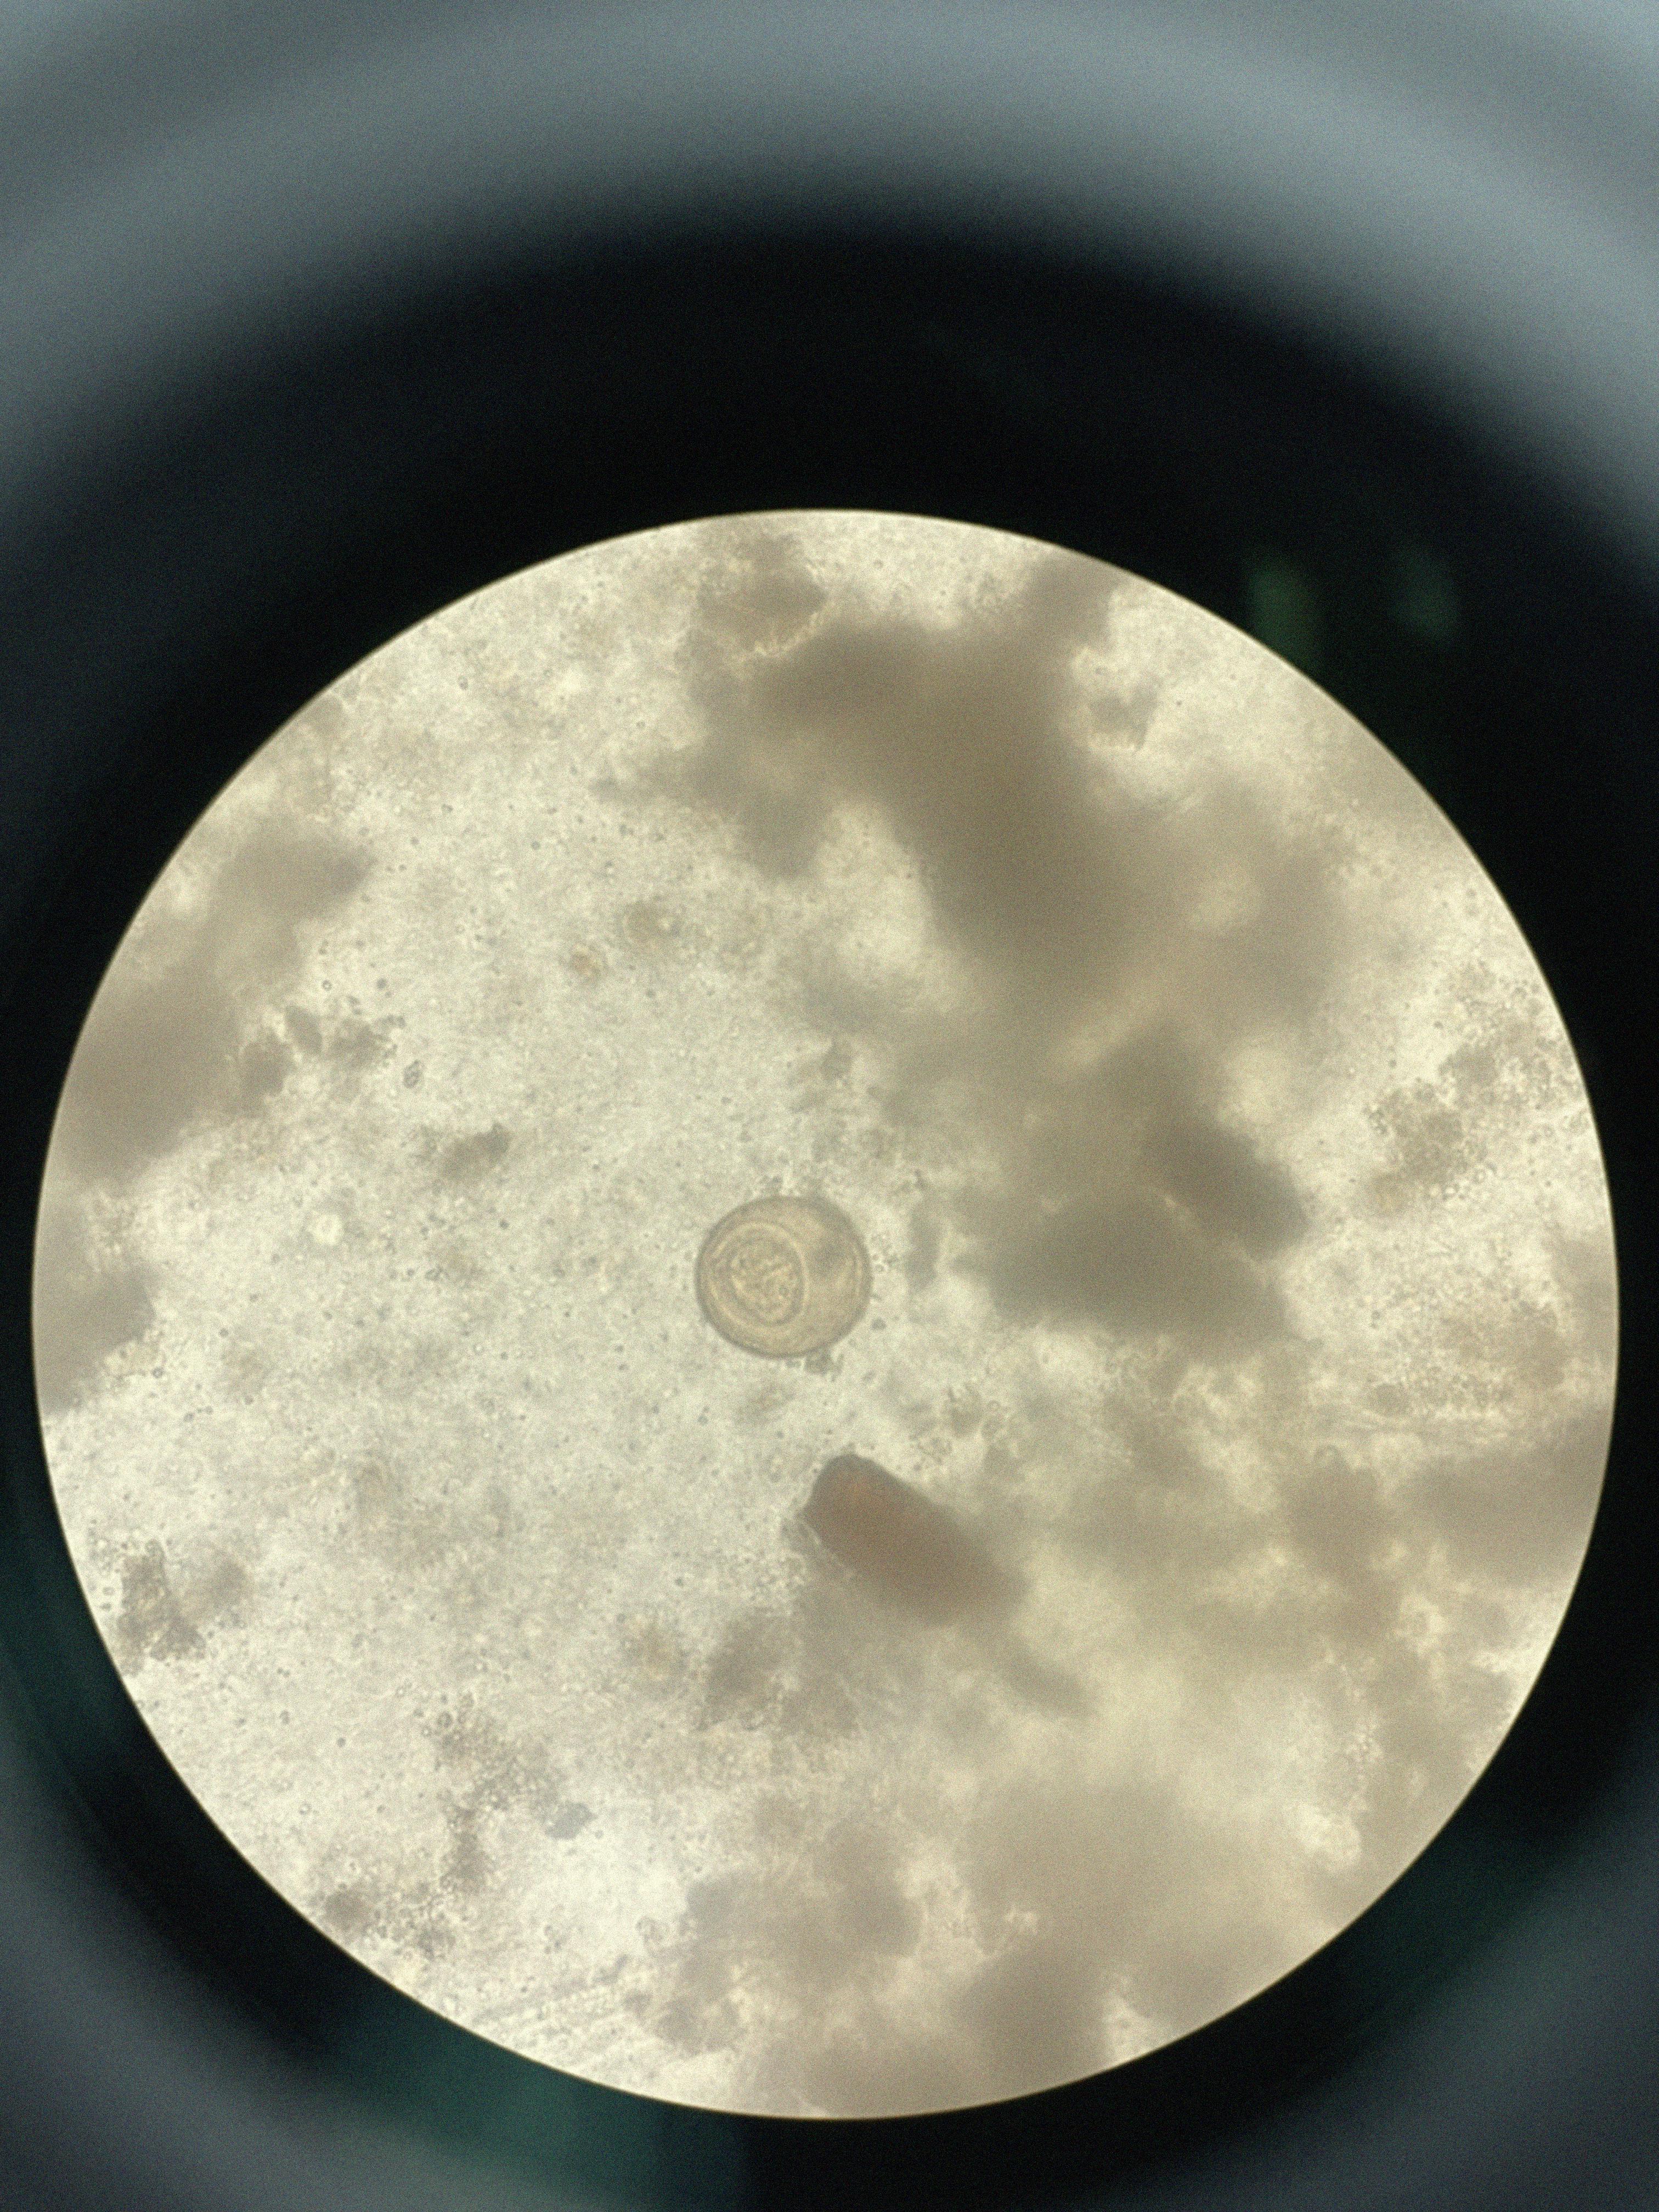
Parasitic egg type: Hymenolepis diminuta